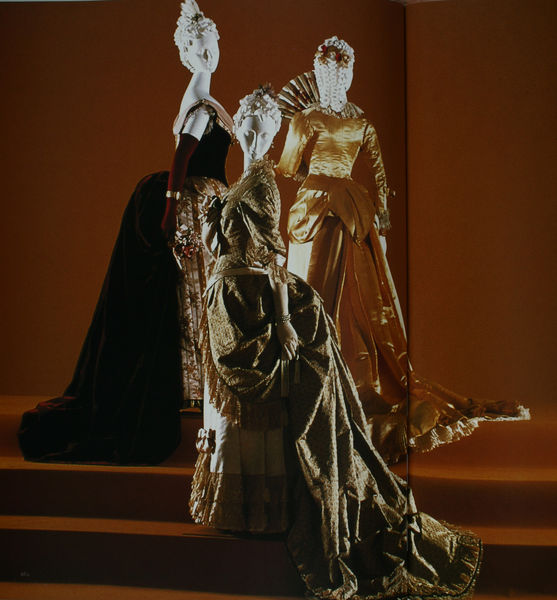
Titel: Abendkleid; Empfangskleid; Kleid
Künstler: Pierre Dubois
Standort: Kyoto (Japan)
Institution: Kyoto Costume Institute
Schlagwörter: weiß, frauen, gelb, grün, ocker, ausschnitt, braun, damen, elegant, frau, frisur, grau, handschuh, handschuhe, kleid, kleider, licht, orange, schaufenster, schmuck, dame, rot, beige, fächer, mode, wand, barock, falten, kleidung, kragen, samt, gewand, gold, kostüm, stoff, drei, spitzen, rokoko, seide, schleppe, japan, ecke, mieder, schleppen, treppe, treppen, falte, polster, glanz, robe, glänzend, stufe, stufen, faltenwurf, edel, rüschen, schoß, abendkleider, blumenstrauß, strauß, foto, fotografie, kante, buch, unterrock, seite, illustration, festlich, brokat, kleiderpuppen, modelle, puppen, buchseite, photo, armband, armreif, sträußchen, blumenkranz, reif, kostüme, korsett, sammlung, textil, buchseiten, kopfschmuck, installation, figurinen, falz, décolleté, schaufensterpuppe, damenmode, kyoto, dotografie, überrock, kunstfaser, robe a l´anglais, abendkleide, figuinen